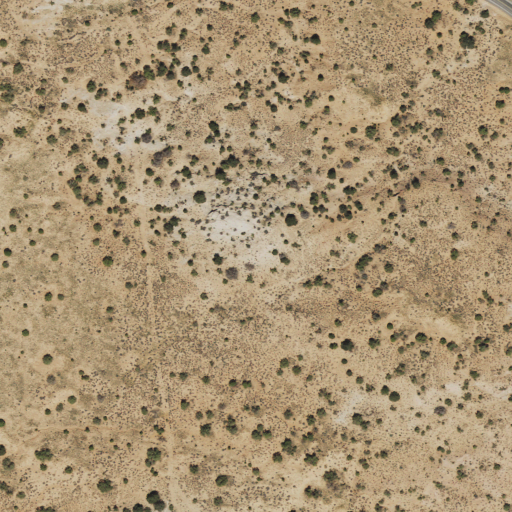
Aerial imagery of ridge(s) in Utah named Grand View Point containing only shrub